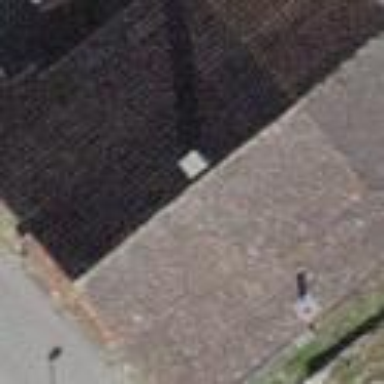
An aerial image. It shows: Gabled building.